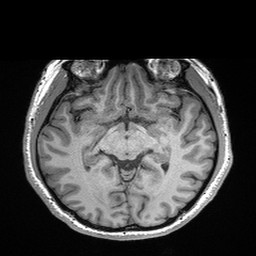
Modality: T1w
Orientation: coronal
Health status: healthy
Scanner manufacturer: siemens
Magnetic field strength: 3 T
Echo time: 0.00298 s